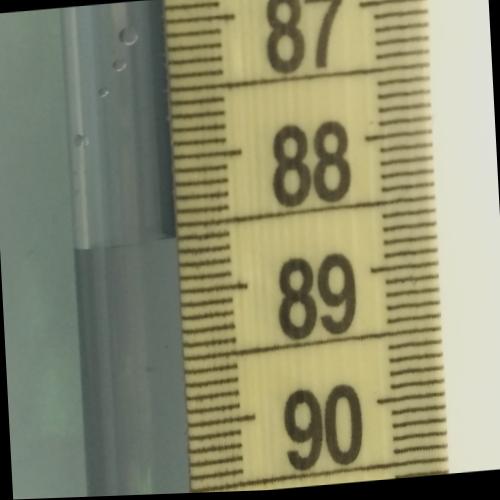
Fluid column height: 88.6 cm